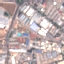
Label: Industrial